Question: To make the question simpler to understand, I've made this very simple script :
'''
<?php
if(!empty($_POST)){
$img = imagecreatetruecolor(300,100);
$font = "./custom_font/aquilinetwo-webfont.ttf";
$dimensions = imagettfbbox($_POST['font_size'],0,$font,$_POST['font_value']);
$x_pos = $_POST["font_pos_x"];
$y_pos = $_POST["font_pos_y"]+abs($dimensions[7]);
$color = imagecolorallocate($img, 255, 255, 255);
imagettftext($img,$_POST['font_size'],0,$x_pos,$y_pos,$color,$font,$_POST['font_value']);
imagepng($img, "./image.png");
}
?>
<html>
<head>
<script type="text/javascript" src="jquery-1.11.1.js"></script>
<script type="text/javascript">
$(function(){
$("#form_font_value").keyup(function(){
$("#myImage span").html($(this).val());
});
$("#form_font_size").keyup(function(){
$("#myImage span").css("font-size",$(this).val()+"pt");
});
$("#form_font_x").keyup(function(){
$("#myImage span").css("left",$(this).val()+"px");
});
$("#form_font_y").keyup(function(){
$("#myImage span").css("top",$(this).val()+"px");
});
});
</script>
<style>
@font-face {
font-family: 'aquilinetworegular';
src: url('./custom_font/aquilinetwo-webfont.eot');
src: url('./custom_font/aquilinetwo-webfont.eot?#iefix') format('embedded-opentype'),
url('./custom_font/aquilinetwo-webfont.woff2') format('woff2'),
url('./custom_font/aquilinetwo-webfont.woff') format('woff'),
url('./custom_font/aquilinetwo-webfont.ttf') format('truetype'),
url('./custom_font/aquilinetwo-webfont.svg#aquilinetworegular') format('svg');
font-weight: normal;
font-style: normal;
}
#myImage {background-color:#000;width:300px;height:100px;margin-bottom:20px;position:relative;}
#myImage span {position:absolute;font-family:"aquilinetworegular";font-size:<?php echo @$_POST["font_size"]?$_POST["font_size"]:"12";?>pt;top:<?php echo @$_POST["font_pos_y"]?$_POST["font_pos_y"]:"0";?>px;left:<?php echo @$_POST["font_pos_x"]?$_POST["font_pos_x"]:"0";?>px;color:#FFF;}
</style>
</head>
<body>
<div id="myImage">
<span><?php echo @$_POST["font_value"]?$_POST["font_value"]:"YourText";?></span>
</div>
<form method="post">
Value : <input type="text" name="font_value" id="form_font_value" value="<?php echo @$_POST["font_value"]?$_POST["font_value"]:"YourText";?>"><br/>
Size : <input type="text" name="font_size" id="form_font_size" value="<?php echo @$_POST["font_size"]?$_POST["font_size"]:"12";?>">pt<br/>
Position X :<input type="text" name="font_pos_x" id="form_font_x" value="<?php echo @$_POST["font_pos_x"]?$_POST["font_pos_x"]:"0";?>">px<br/>
Position Y :<input type="text" name="font_pos_y" id="form_font_y" value="<?php echo @$_POST["font_pos_y"]?$_POST["font_pos_y"]:"0";?>">px<br/>
<input type="submit">
</form>
<hr>
<img src="image.png" alt="Send datas first">
</body>
</html>
'''
User choose where he want to put his text on an image.
Then, the image is generated.
The text is not placed on the correct Y axis position. Depending on the font family/size.
The font-family can be changed. So I cannot "hard code" the position.
imagettftext() doc says : argument Y is the position of the fonts baseline, not the very bottom of the character
So I suppose I need to add the height between the baseline and the top of the font to my Y position to get the exact same position as rendered in HTML/CSS. This is why I use the value 7 of imagettfbbox().
But it doesn't work. The Y position is sometimes good, sometimes bad.
I don't understand why.
If you have an idea ... Thank you !

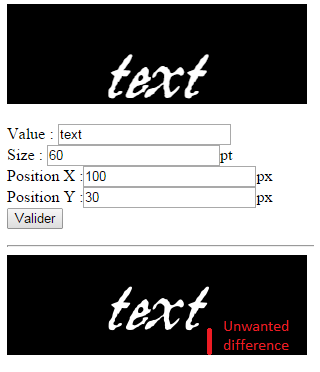
Answer: After reading this post about a bounding box problem :
<URL>
It changed my view on the problem. What if the font or the CSS is the problem ?
I was trying to make GD2 render like displayed on HTML/CSS.
BUT, the HTML/CSS use another variable that I've completely forgot : the line-height.
In HTML :
Text_center ~= margin_top+line_height/2.
Where line_height can vary depending on text size or if changed by the CSS property.
So, to get the exact same position between HTML render and GD2 render, I've setted the CSS property line-height to 0 to ignore it.
And now, the position is perfectly identical.